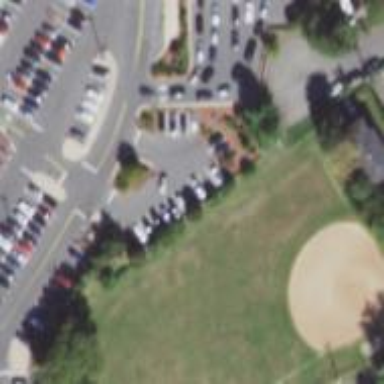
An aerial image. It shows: Baseball pitch for leisure land.